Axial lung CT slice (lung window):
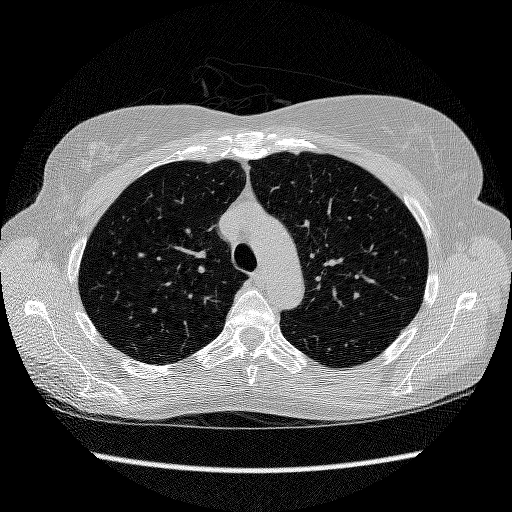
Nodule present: no